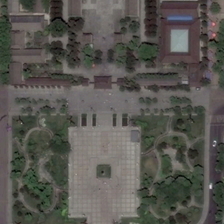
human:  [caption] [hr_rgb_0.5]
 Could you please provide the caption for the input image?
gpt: the square surrounded by trees is divided into many parts .

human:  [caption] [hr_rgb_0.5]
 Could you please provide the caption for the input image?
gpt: some buildings and green trees are near a square surrounded by many green trees .

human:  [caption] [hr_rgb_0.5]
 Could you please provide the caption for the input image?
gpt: some buildings and green trees are near a square surrounded by many green trees .

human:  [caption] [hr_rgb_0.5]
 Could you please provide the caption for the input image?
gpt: many vehicles on the road in the the stream never stops flowing .

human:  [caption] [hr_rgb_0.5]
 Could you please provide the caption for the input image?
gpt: the square surrounded by trees is divided into many parts .